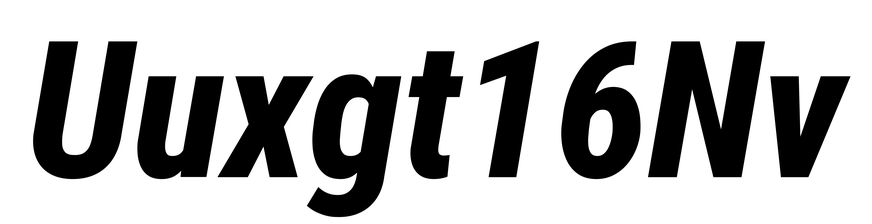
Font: Roboto-Italic_Condensed_ExtraBold_Italic